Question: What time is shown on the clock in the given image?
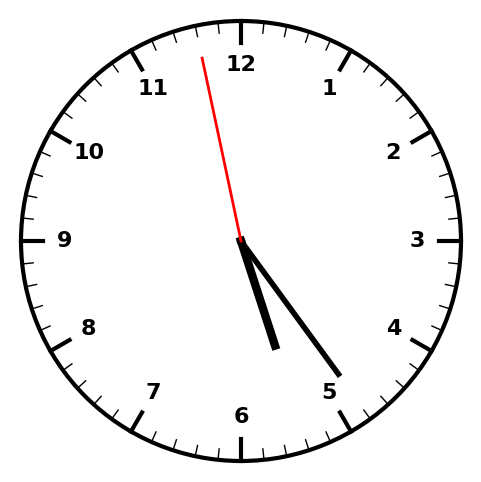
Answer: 05:23:58